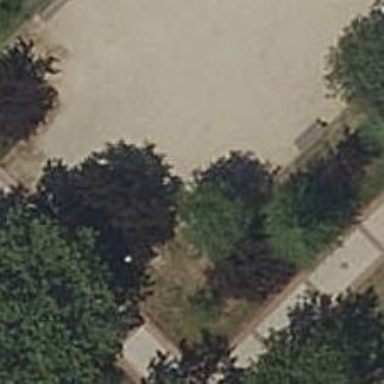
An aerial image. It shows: Picnic table located in leisure land area.